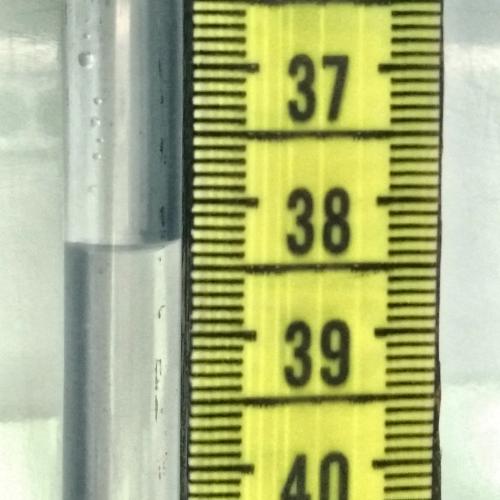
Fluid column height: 38.3 cm